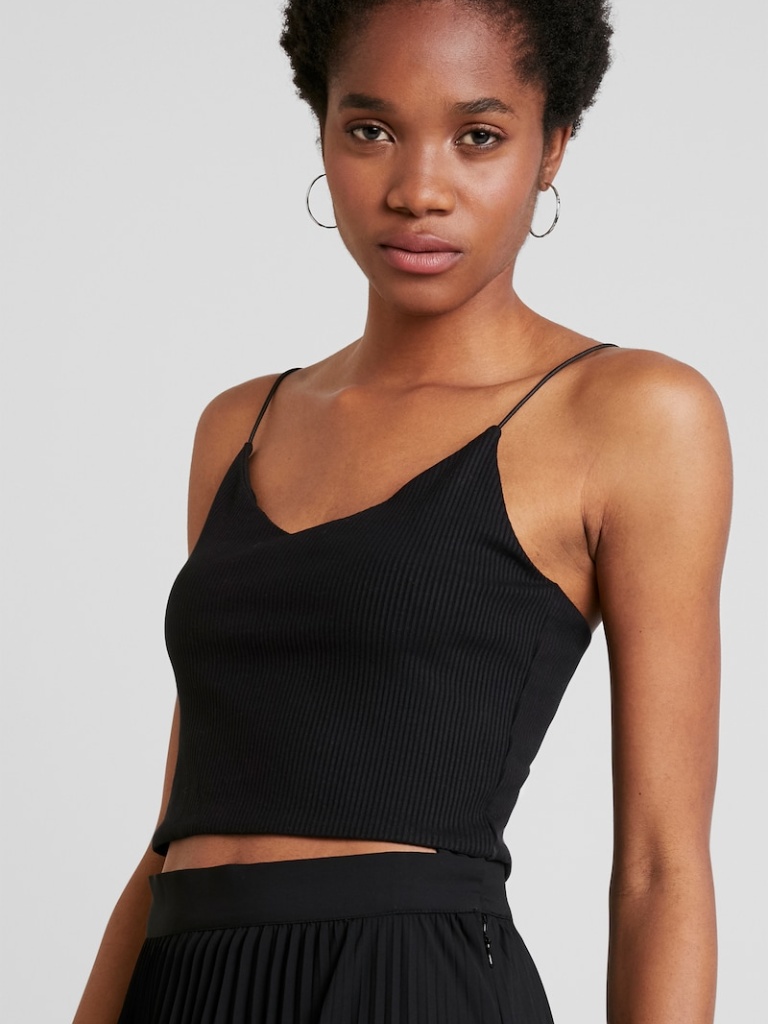
ribbed tight sleeveless cropped length Untucked v-neck camisole